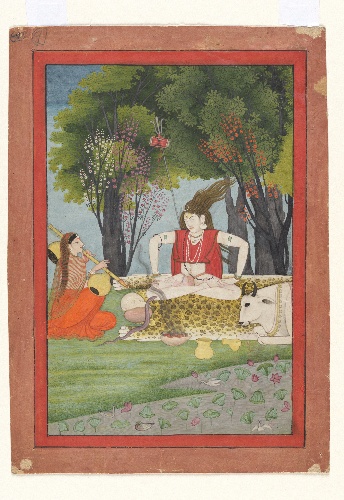
Date: early 19th century
Object type: Folio
Classification: Paintings
Medium: Opaque pigments and gold on paper
Culture: India, Guler, Himachal Pradesh
Dimensions: Image (folio): 9 1/2 × 7 3/16 in. (24.2 × 18.3 cm)
Image (painting): 8 3/4 × 5 11/16 in. (22.3 × 14.4 cm)
Department: Asian Art
Credit line: Purchase, Nancy Fessenden Gift, 2019
Accession year: 2019
Repository: Metropolitan Museum of Art, New York, NY